Question: im starting study bootstrap and im doing a basic example with a nav bar.
I went to bootstrap documentation for navbar here -> "<URL>" and i copy the code to my project, but the menu appears all unformatted. What could be wrong?
'''
<!DOCTYPE html PUBLIC "-//W3C//DTD XHTML 1.0 Transitional//EN" "http://www.w3.org/TR/xhtml1/DTD/xhtml1-transitional.dtd">
<html xmlns="http://www.w3.org/1999/xhtml">
<head>
<meta http-equiv="Content-Type" content="text/html; charset=utf-8" />
<meta name="viewport" content="width=device-width, initial-scale=1">
<title>Untitled Document</title>
<link rel="stylesheet" href="css/template.css" />
<link rel="stylesheet" href="css/bootstrap-theme.min.css" />
<link rel="stylesheet" href="css/bootstrap.min.css" />
<link rel="stylesheet" href="css/bootstrap.css" />
</head>
<body>
<div class="container">
<div class="row" id="topo">
<div class="span5">
<a href="index.html" title="Index">
<img src="logo.png" alt="Logo"/>
</a>
</div>
</div><!--end top-->
<div class="row" id="navegation">
<div class="span12">
<div class="navbar">
<div class="navbar-inner">
<a class="brand" href="#">Title</a>
<ul class="nav">
<li><a href="#">Link</a></li>
<li><a href="#">Link</a></li>
</ul>
</div>
</div>
</div>
</div><!--end navegation-->
</div><!--end container-->
<script src="js/bootstrap.min.js"></script>
</body>
</html>
'''
what im getting is:

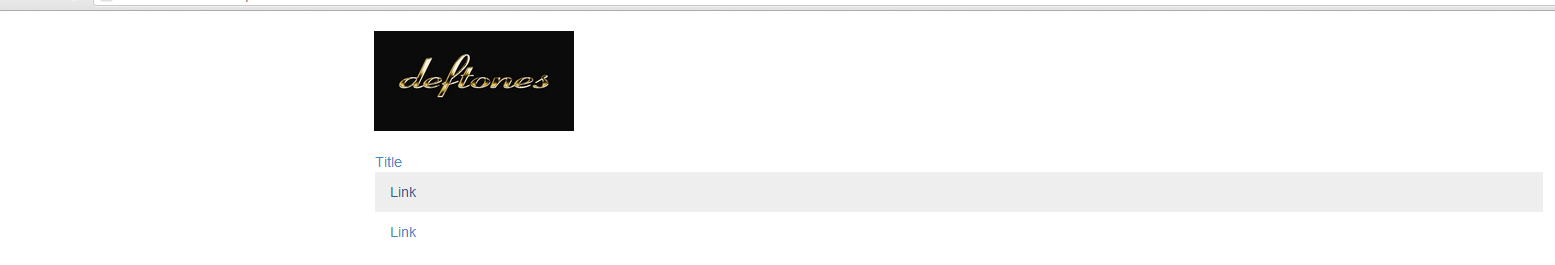
Answer: I think you have downloaded Bootstrap 3 files but are reading Bootstrap 2 documentation.
Your code with Bootstrap 2 files works fine: <URL>
But with Bootstrap 3 files it produces the error you have shown: <URL>
Try reading the navbar documentation for Bootstrap 3 instead: <URL>